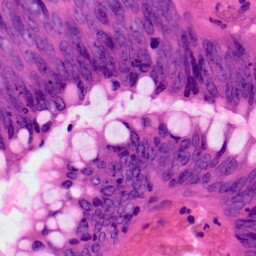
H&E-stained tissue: Colon